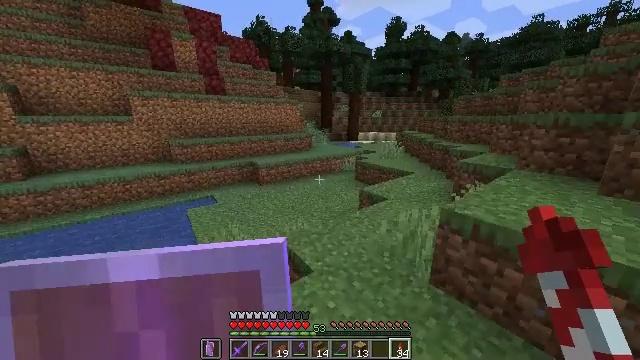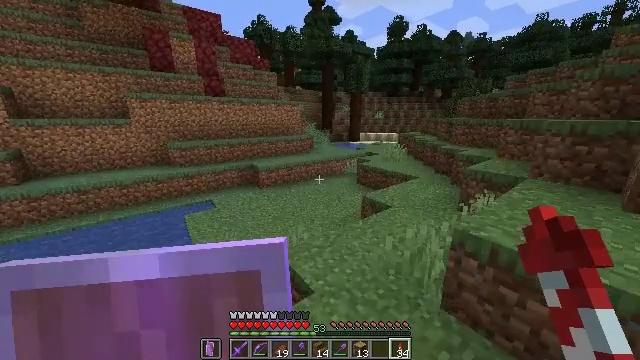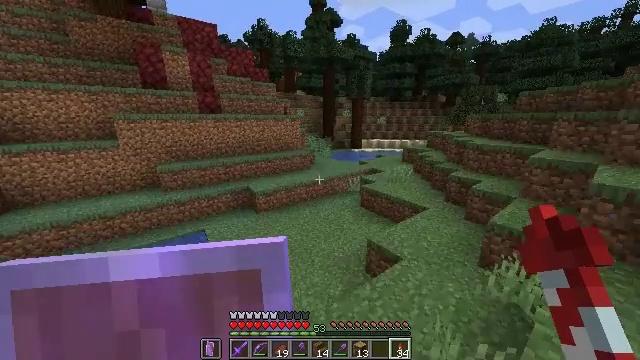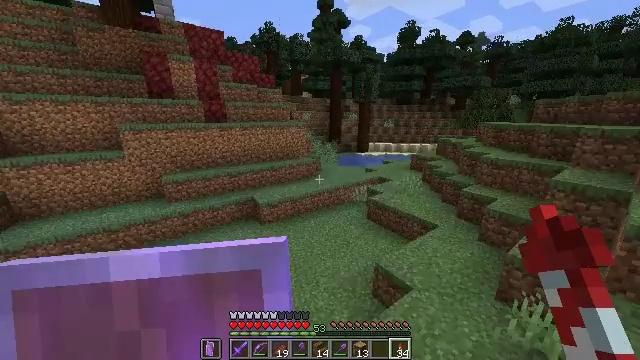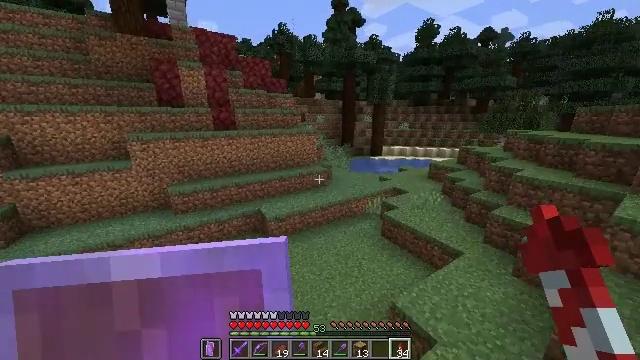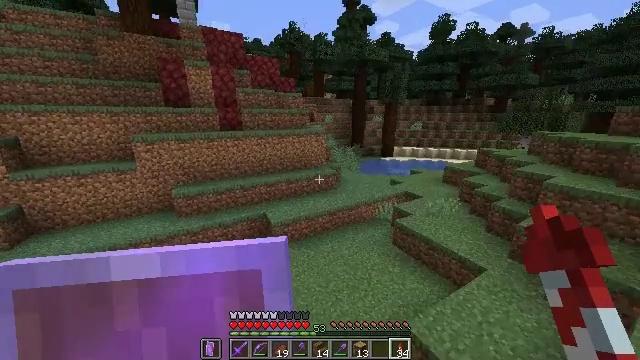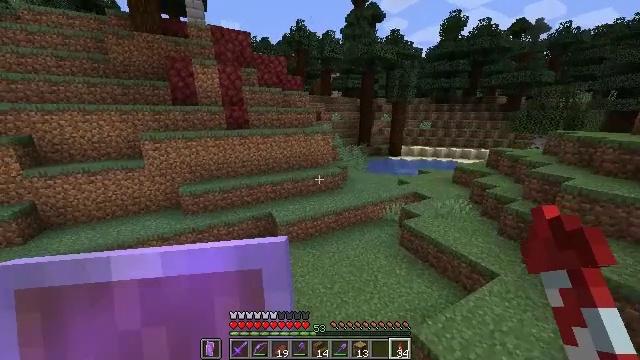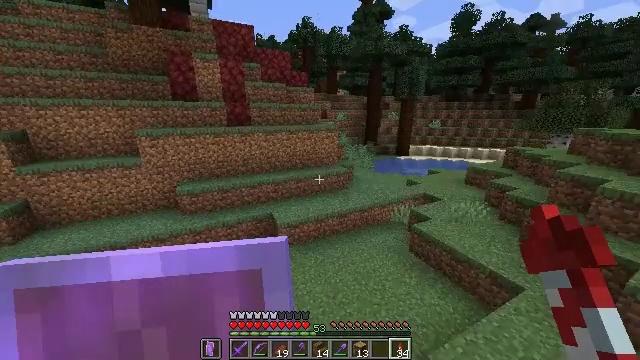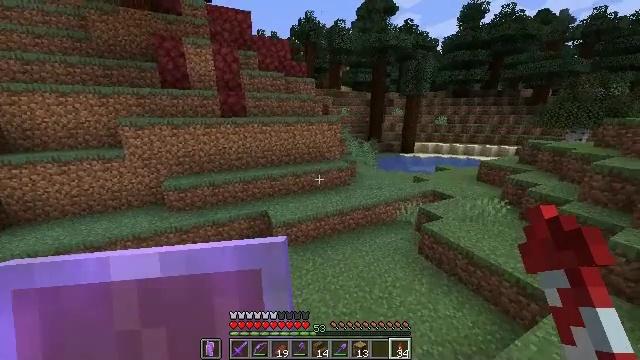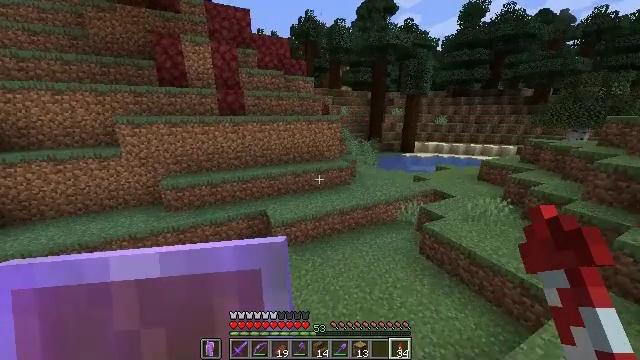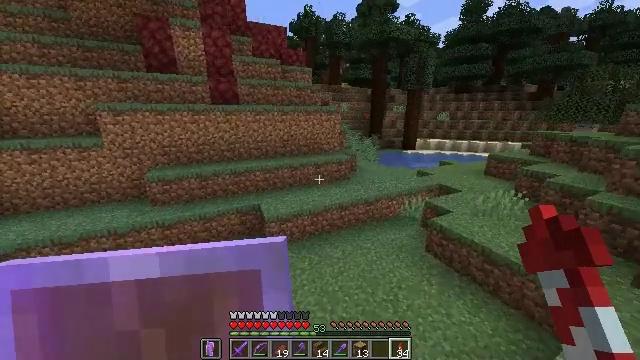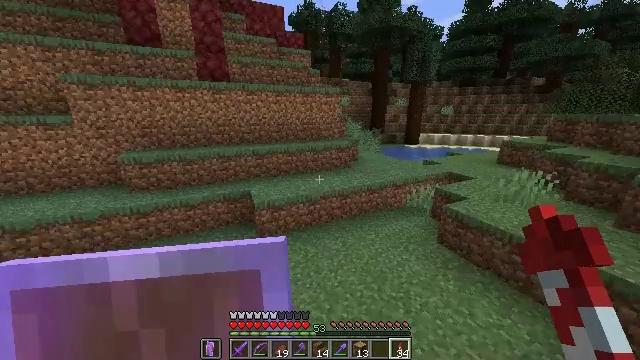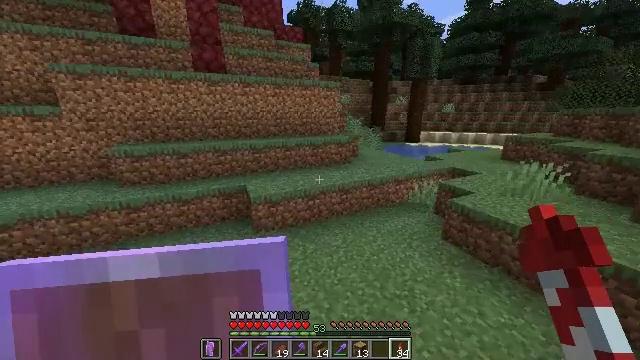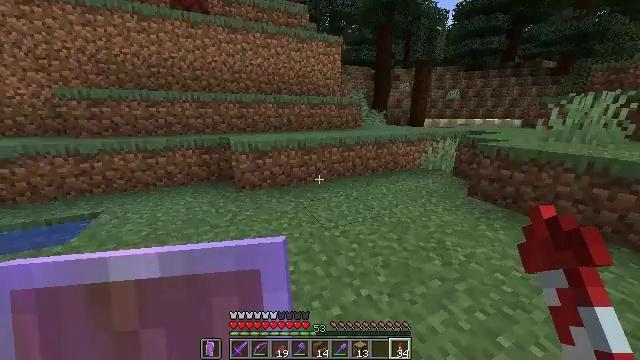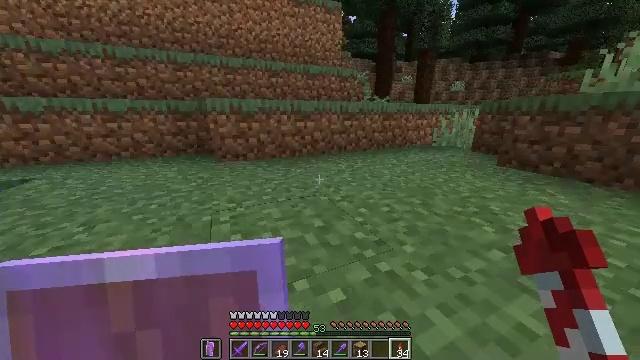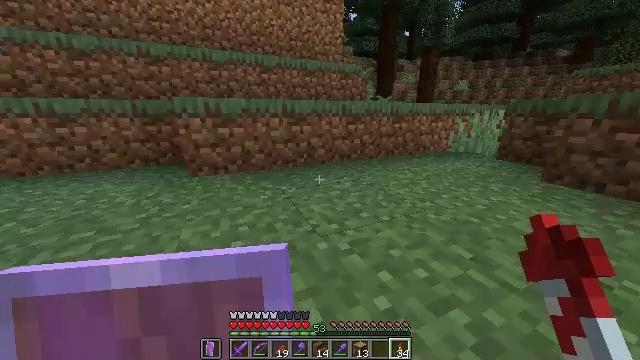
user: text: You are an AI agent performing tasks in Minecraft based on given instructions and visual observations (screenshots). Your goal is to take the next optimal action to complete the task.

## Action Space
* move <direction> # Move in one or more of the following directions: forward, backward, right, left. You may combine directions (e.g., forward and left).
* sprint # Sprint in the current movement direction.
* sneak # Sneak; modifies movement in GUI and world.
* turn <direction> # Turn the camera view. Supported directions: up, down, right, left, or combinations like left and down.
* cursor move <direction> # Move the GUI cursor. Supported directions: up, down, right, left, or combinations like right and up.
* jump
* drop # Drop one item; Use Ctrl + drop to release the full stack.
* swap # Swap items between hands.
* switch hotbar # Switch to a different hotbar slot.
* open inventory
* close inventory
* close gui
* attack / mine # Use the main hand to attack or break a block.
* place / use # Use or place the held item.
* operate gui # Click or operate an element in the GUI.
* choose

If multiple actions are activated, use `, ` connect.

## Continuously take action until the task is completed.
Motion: motion action
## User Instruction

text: Mine the spruce log from the forest.
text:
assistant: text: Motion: move forward, sprint
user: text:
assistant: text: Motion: move forward, sprint
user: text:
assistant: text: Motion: move forward, sprint, turn left
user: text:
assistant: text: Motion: move forward, sprint, turn left
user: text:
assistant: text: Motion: move forward, sprint, turn left
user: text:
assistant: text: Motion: move forward, sprint, turn left
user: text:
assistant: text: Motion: move forward, sprint, turn left
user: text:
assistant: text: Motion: move forward, sprint
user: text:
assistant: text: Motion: move forward, sprint
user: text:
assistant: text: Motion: move forward, sprint
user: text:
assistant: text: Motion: move forward, sprint, jump
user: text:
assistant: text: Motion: move forward, sprint, jump
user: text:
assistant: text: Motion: move forward, sprint, jump
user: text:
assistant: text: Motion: move forward, sprint, jump
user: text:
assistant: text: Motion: move forward, sprint, jump
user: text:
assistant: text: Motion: move forward, sprint, jump
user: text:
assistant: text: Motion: move forward, sprint, jump
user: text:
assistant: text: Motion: move forward, sprint, jump
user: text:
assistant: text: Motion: move forward, sprint, jump
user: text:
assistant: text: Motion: move forward, sprint, jump
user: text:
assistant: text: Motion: move forward, sprint, jump
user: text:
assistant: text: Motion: move forward, sprint, jump
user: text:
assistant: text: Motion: move forward, sprint, jump
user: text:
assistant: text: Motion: move forward, sprint, jump
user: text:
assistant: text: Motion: move forward, sprint, jump
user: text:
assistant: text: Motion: move forward, sprint, jump
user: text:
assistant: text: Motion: move forward, sprint, jump
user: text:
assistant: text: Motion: move forward, sprint
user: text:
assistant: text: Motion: move forward, sprint
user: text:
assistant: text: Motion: move forward, sprint